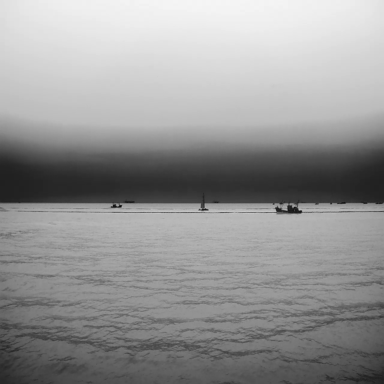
There is a sailboat in the infrared image.